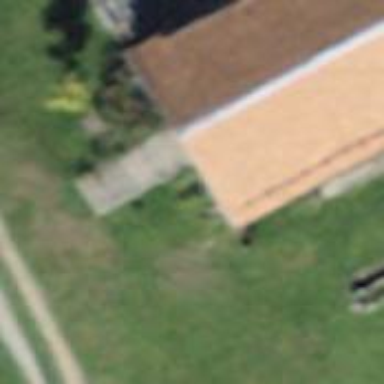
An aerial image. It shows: Shed building.